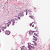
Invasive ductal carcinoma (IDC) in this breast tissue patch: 0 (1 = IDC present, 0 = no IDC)